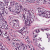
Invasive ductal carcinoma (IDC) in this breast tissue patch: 1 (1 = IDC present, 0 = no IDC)